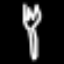
Label: fork